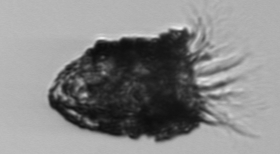
Label: Stenosemella_pacifica